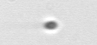
Label: nanoplankton_mix